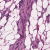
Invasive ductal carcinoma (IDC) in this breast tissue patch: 1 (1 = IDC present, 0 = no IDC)